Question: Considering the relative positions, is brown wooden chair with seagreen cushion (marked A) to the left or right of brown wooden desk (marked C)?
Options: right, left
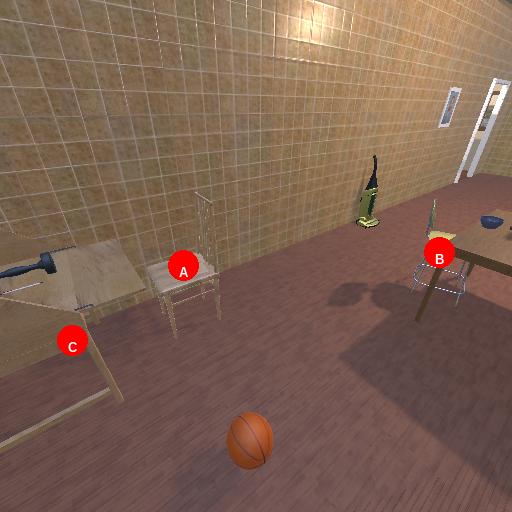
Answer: right